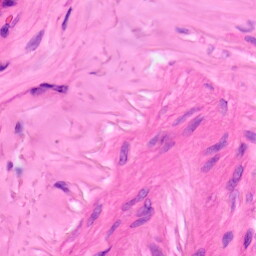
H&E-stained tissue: Lung